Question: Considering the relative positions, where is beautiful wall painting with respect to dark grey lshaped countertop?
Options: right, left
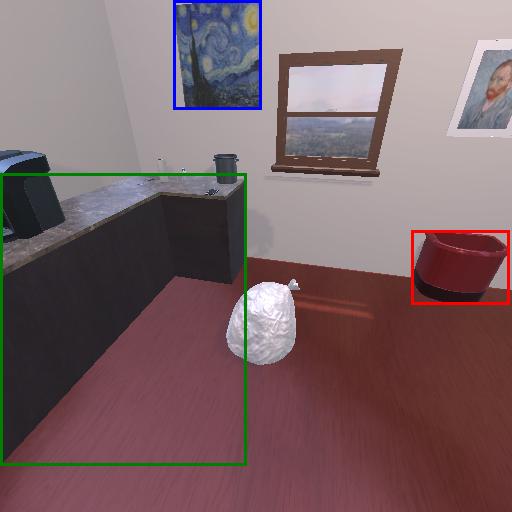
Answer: right